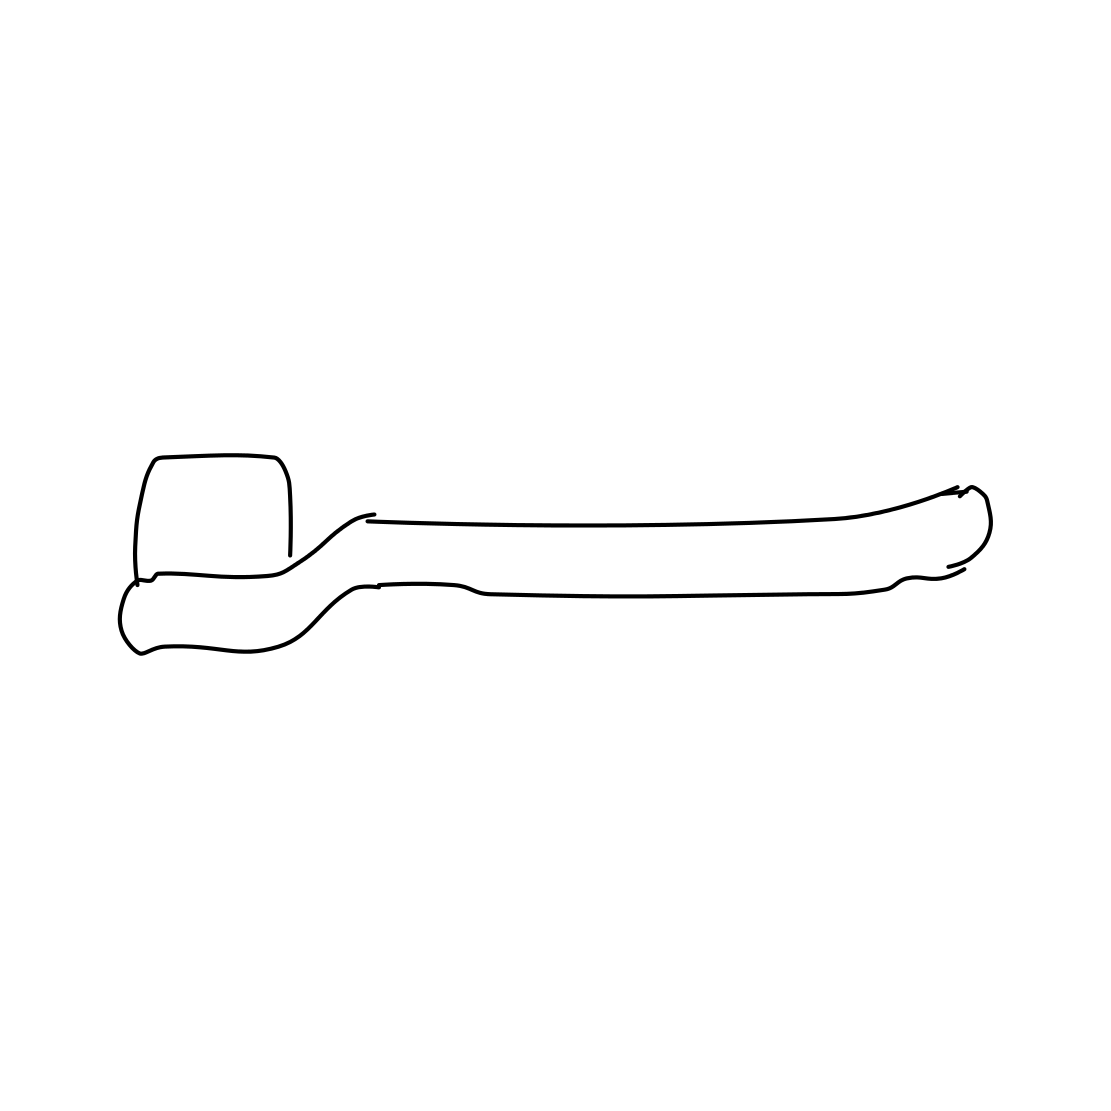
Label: toothbrush